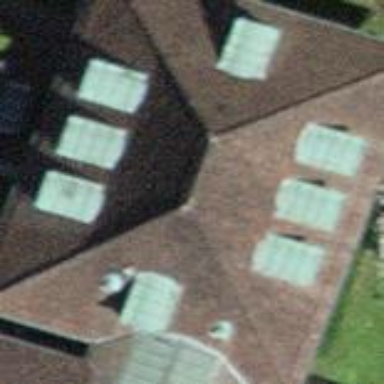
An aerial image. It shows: Building with hipped roof.